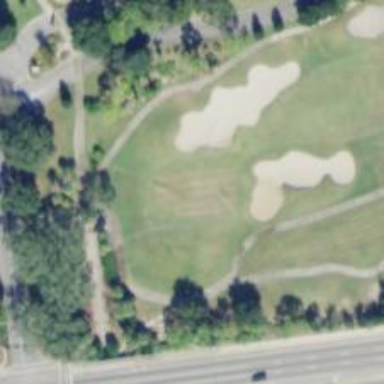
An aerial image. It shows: Golf hole.